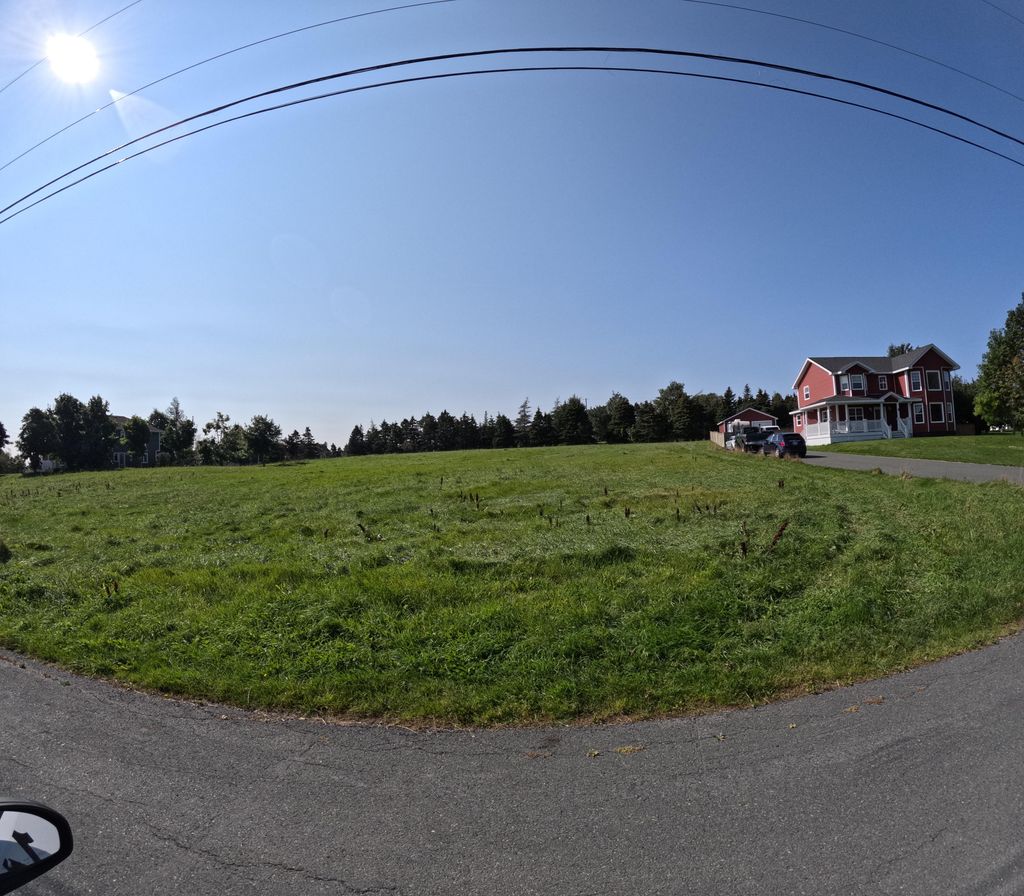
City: st_johns